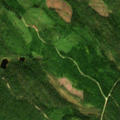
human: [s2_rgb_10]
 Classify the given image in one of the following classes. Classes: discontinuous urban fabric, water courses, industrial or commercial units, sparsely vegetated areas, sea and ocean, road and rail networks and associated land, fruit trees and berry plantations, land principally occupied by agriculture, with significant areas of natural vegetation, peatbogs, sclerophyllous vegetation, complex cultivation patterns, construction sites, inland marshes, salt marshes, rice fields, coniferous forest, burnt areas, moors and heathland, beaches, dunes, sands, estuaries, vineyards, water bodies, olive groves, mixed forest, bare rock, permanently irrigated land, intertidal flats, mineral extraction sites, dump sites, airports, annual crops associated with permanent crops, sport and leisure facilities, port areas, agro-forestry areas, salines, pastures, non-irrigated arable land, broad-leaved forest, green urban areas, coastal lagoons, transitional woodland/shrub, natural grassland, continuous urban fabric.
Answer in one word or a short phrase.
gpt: coniferous forest, mixed forest, transitional woodland/shrub